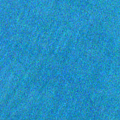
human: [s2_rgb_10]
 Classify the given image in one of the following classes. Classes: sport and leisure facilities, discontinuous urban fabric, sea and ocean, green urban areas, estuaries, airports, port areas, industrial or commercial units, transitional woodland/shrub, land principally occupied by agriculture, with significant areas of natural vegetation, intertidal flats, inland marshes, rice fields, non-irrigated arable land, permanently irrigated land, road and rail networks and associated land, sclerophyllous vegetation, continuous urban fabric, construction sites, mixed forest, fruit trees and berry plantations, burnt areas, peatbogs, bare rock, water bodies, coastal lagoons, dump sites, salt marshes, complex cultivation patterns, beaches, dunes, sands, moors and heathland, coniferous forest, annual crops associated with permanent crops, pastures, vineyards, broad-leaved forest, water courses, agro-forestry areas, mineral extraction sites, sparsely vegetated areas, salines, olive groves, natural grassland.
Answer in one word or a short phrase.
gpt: sea and ocean